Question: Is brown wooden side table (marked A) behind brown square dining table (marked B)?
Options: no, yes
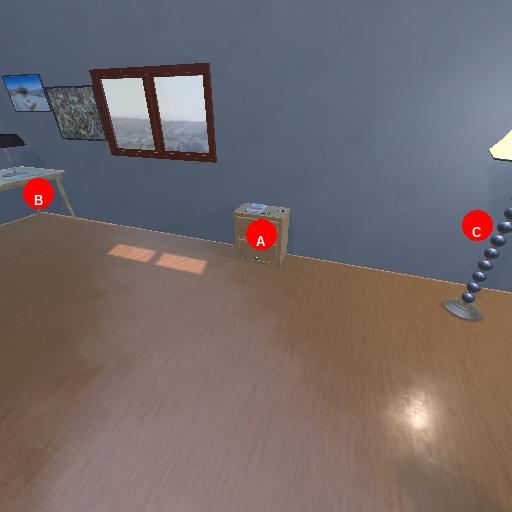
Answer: no